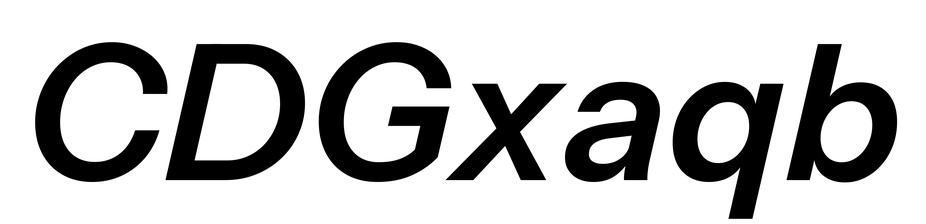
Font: InstrumentSans-Italic_SemiBold_Italic